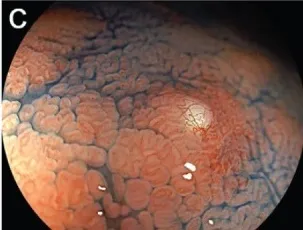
Endoscopic images of Case 2. Magnifying endocopy observation.
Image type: endoscopy (gi_endoscopy)